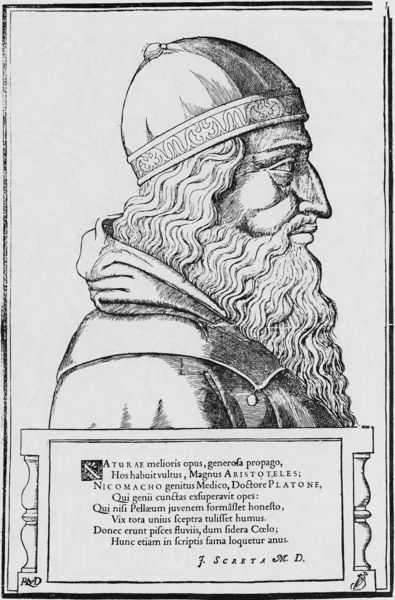
Titel: Bildnis des Aristoteles, im Profil zur Rechten blickend
Künstler: Hans Rudolf Manuel
Institution: (Seriendruck)
Schlagwörter: mann, umhang, weiß, frisur, haar, hut, mund, nase, profil, schwarz, skizze, stirn, säule, zeichnung, blick, haube, muster, ornament, bart, kappe, mütze, augen, falten, kragen, rahmen, sockel, vollbart, bildnis, herr, portrait, porträt, signatur, brüstung, auge, haare, mantel, knopf, krone, lippen, locken, schrift, wangen, wellen, grafik, graphik, bischof, kaiser, könig, papst, inschrift, geländer, wange, hitler, penis, druck, schnitt, stich, seite, text, helm, weß, halbportrait, halbprofil, gut, gelehrter, kupferstich, herscher, doktor, kapuze, latein, lateinisch, jude, von rechts, aristoteles, adolf, medicus, platon, texttafel, opus, blick nach rechts, kapppe, und wo ist mein partner, nase#, scaeta, screta, aturae, screta m d, melioris, nocomacho, nicomacho